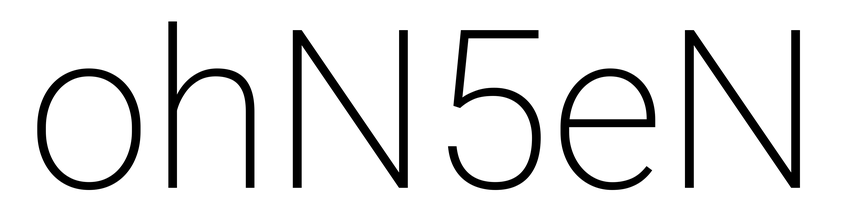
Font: Roboto_ExtraLight